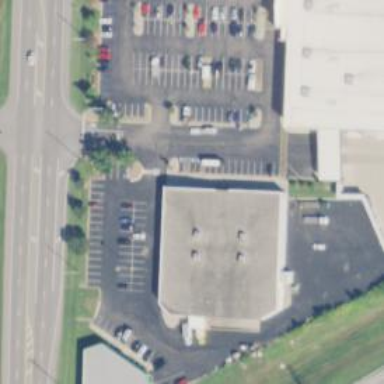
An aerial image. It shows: Building that houses furniture shop.